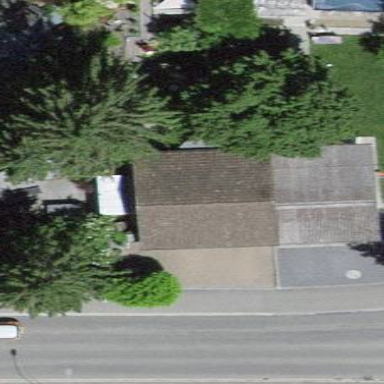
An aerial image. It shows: Group of garages.